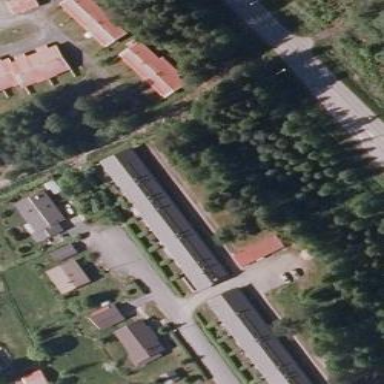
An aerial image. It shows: Terrace building.